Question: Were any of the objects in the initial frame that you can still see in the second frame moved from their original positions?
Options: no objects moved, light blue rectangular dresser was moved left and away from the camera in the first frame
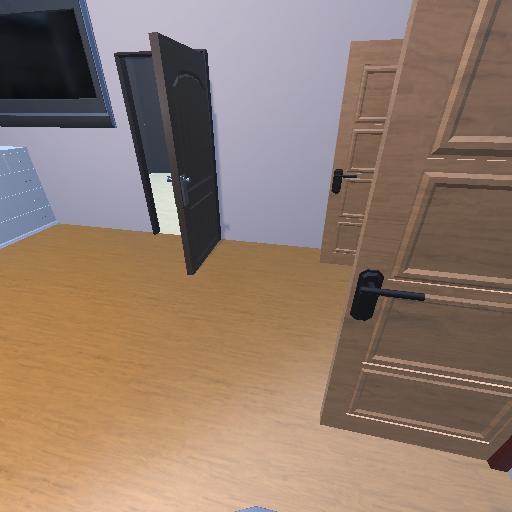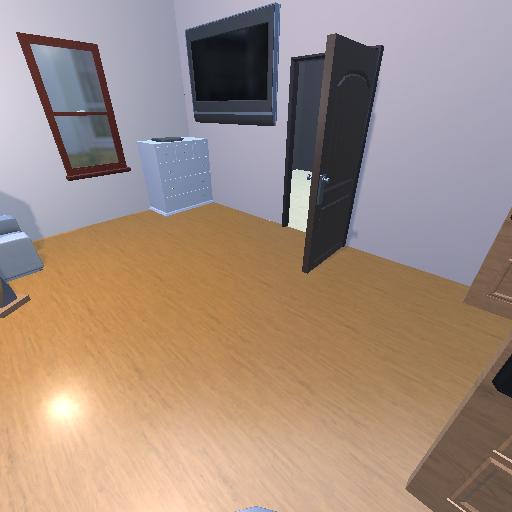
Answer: no objects moved